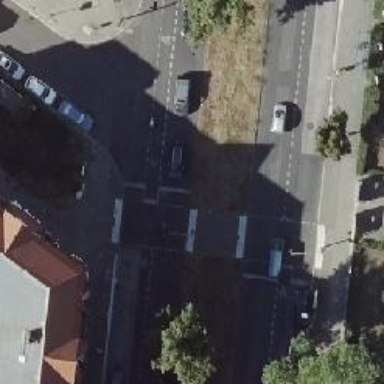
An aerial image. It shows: Road with traffic signals.